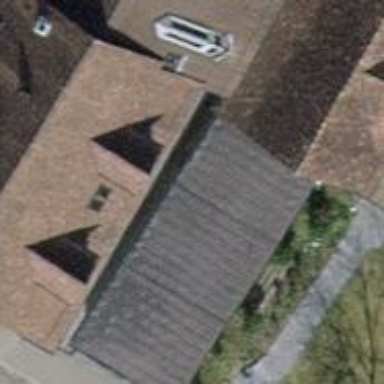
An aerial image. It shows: Building with flat grey roof.